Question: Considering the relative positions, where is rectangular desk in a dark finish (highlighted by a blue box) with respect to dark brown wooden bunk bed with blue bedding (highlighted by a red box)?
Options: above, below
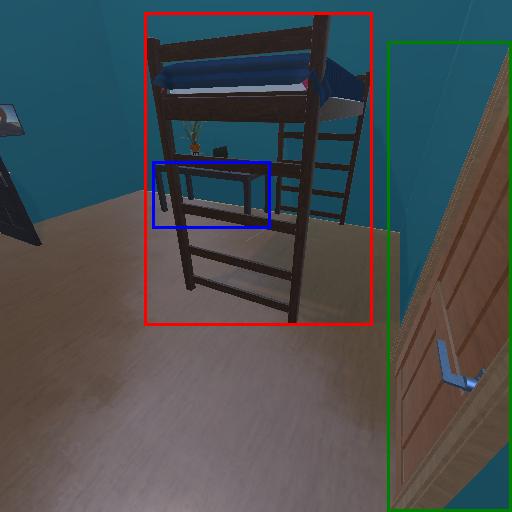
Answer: above